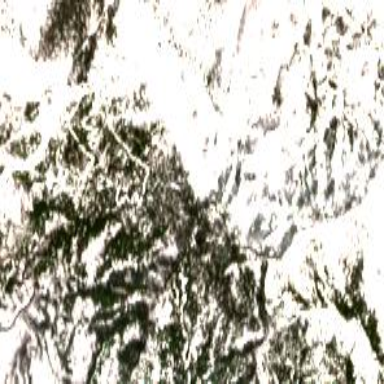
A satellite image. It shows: Area designated for winter sports.